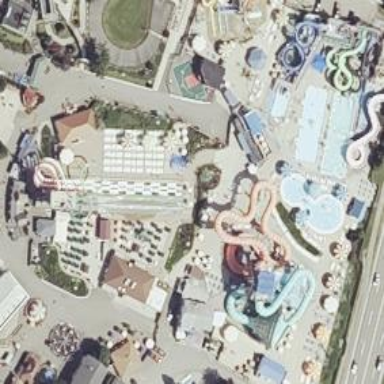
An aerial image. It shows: Water slide attraction.